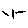
Label: line